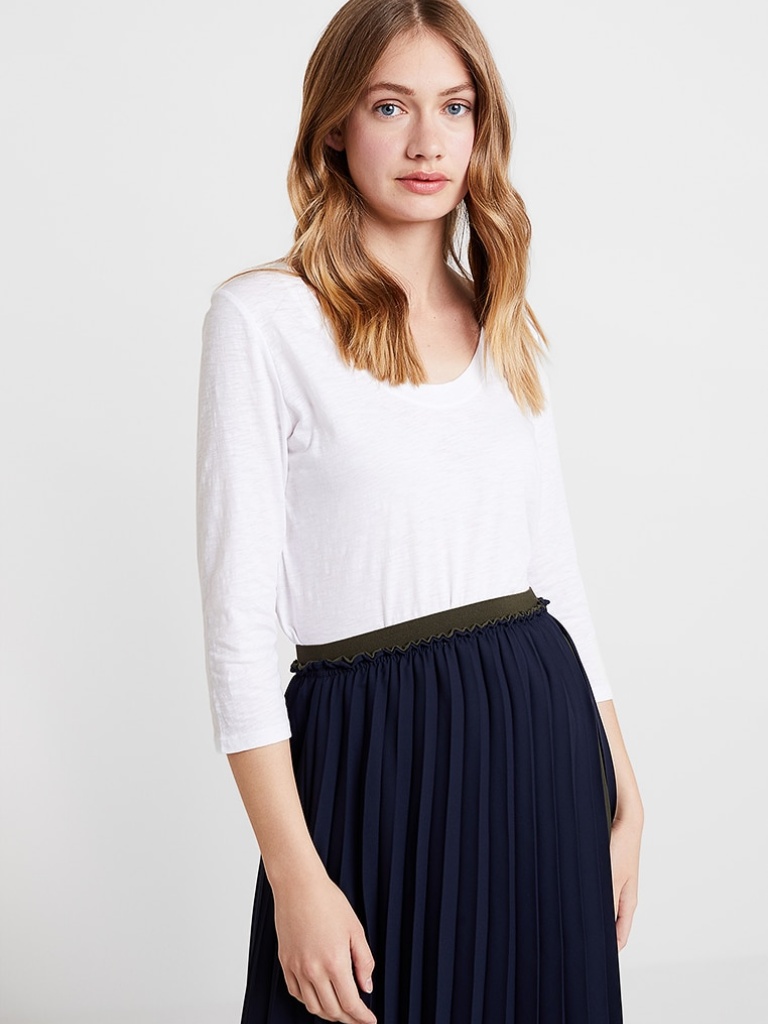
cotton fitted three-quarter sleeves hip length Fully Tucked in scoop t-shirt